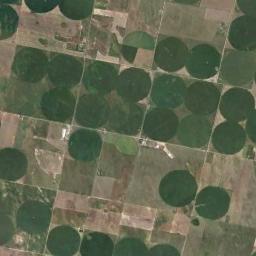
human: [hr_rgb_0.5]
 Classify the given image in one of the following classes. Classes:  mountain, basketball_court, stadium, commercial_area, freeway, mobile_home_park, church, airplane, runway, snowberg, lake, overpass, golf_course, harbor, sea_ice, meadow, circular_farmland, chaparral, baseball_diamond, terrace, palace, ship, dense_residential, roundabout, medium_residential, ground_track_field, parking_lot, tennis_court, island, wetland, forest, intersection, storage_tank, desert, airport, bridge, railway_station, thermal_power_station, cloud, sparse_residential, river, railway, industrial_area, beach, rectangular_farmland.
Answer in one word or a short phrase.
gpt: circular_farmland